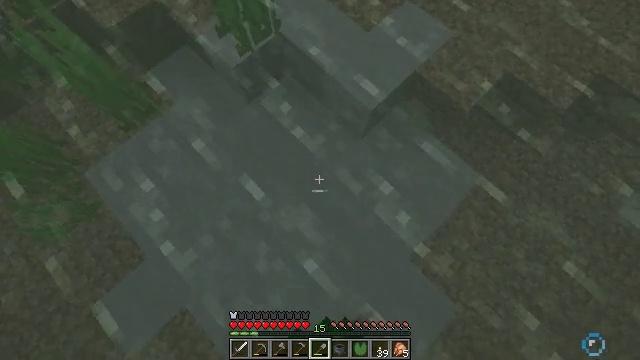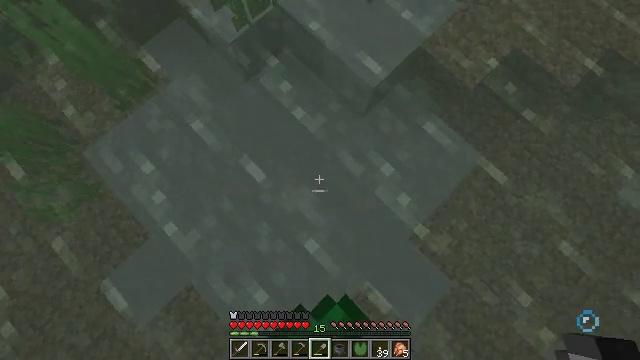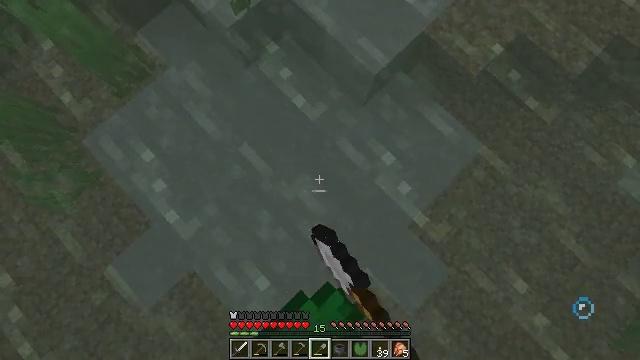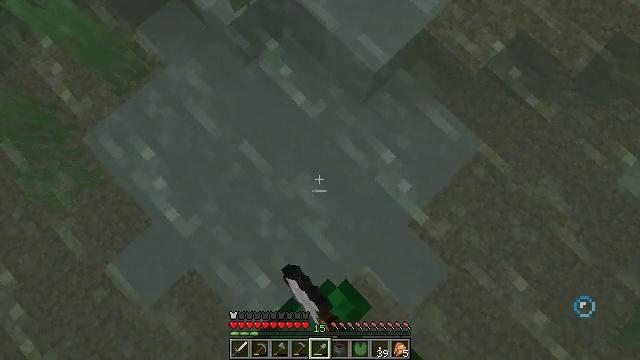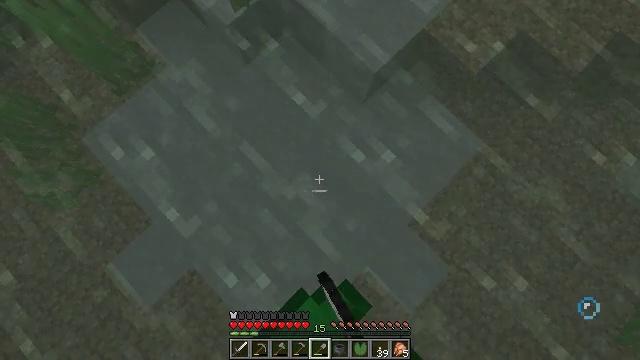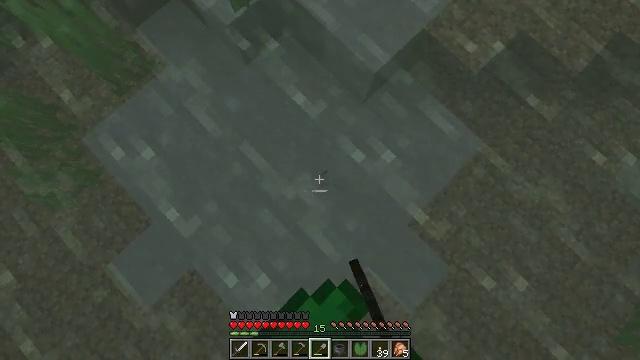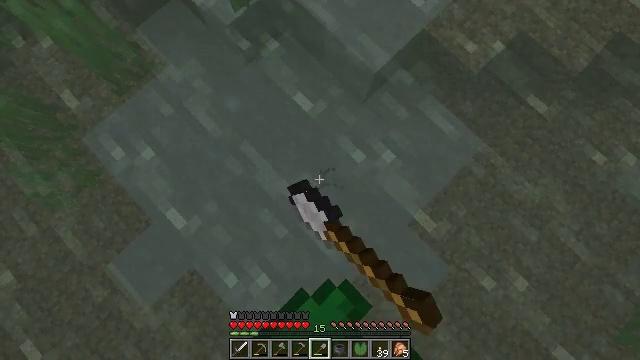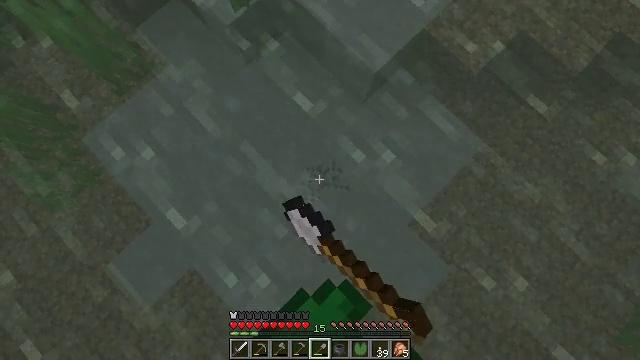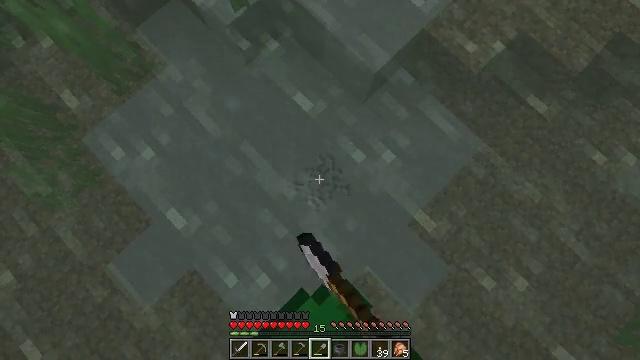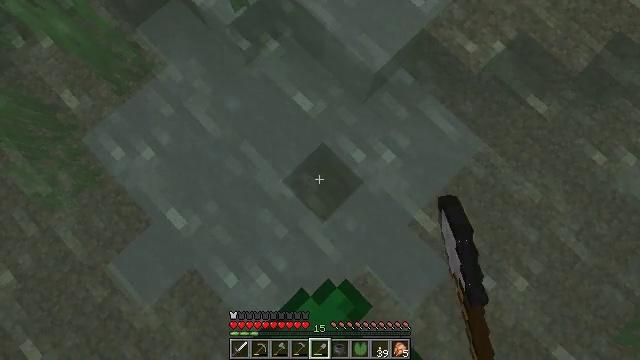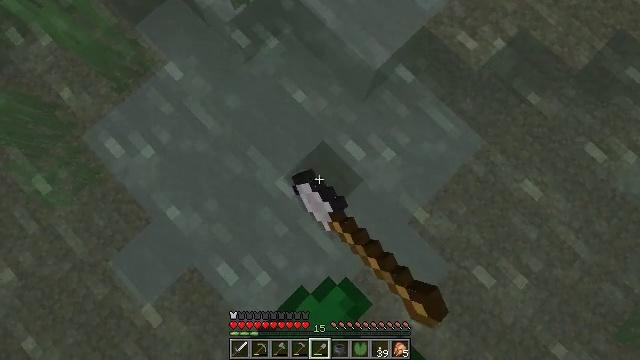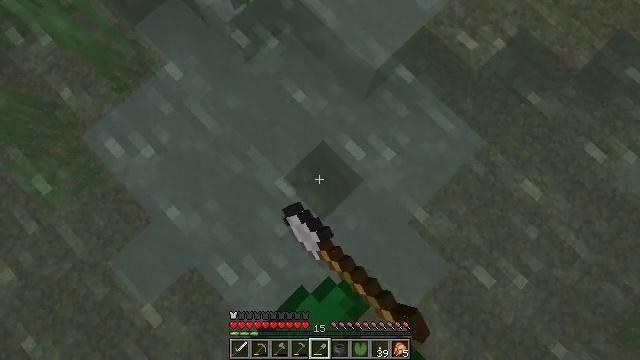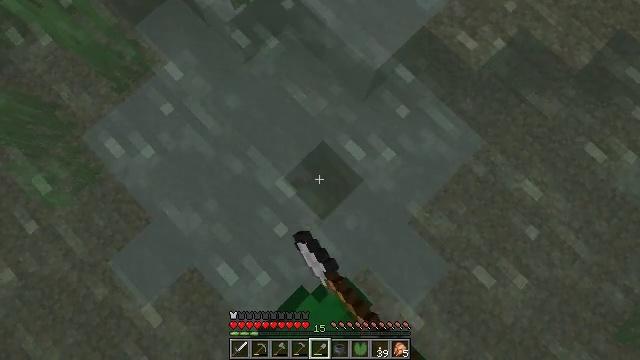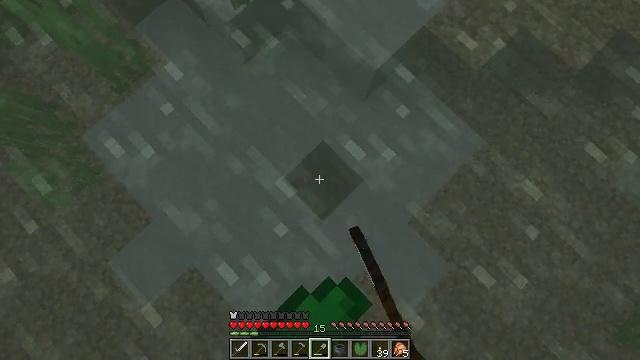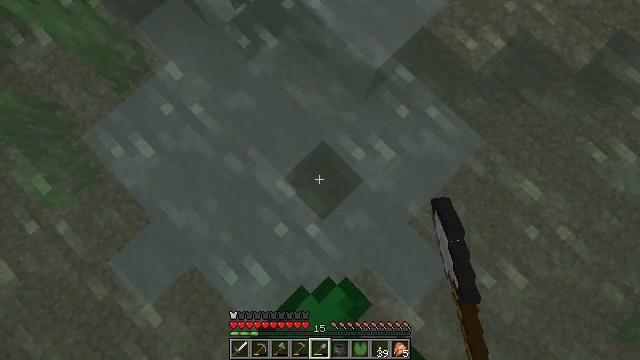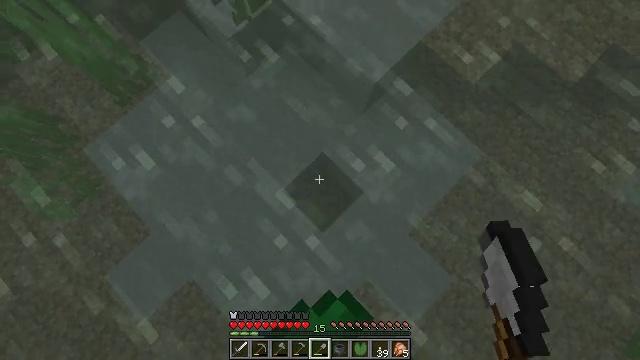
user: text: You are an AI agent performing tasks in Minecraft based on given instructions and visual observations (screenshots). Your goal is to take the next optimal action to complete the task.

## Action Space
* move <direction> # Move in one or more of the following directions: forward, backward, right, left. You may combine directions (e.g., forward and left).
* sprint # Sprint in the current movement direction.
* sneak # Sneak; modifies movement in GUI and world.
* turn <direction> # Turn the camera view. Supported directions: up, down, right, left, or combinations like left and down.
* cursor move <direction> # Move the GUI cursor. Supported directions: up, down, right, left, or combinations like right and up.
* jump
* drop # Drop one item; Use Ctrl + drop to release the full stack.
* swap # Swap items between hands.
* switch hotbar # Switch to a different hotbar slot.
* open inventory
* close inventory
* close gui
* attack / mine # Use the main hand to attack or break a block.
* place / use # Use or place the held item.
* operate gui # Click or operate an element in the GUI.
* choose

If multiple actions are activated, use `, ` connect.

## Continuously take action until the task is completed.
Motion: motion action
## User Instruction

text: Break the clay block to collect it.
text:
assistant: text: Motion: sneak, turn down, attack / mine
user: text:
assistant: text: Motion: sneak, turn down, attack / mine
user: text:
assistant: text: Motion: sneak, attack / mine
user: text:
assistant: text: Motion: sneak, attack / mine
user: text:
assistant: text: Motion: sneak, attack / mine
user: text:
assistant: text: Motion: sneak, attack / mine
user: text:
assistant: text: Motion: sneak, attack / mine
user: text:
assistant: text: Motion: sneak, attack / mine
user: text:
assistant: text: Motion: sneak, attack / mine
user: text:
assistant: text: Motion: sneak, attack / mine
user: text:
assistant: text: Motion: sneak, attack / mine
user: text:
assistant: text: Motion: sneak, attack / mine
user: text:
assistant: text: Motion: sneak, attack / mine
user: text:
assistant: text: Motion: sneak, attack / mine
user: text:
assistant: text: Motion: sneak, turn up, attack / mine
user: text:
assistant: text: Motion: sneak, turn right and up, attack / mine
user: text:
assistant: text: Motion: sneak, turn right and up, attack / mine
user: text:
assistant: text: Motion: sneak, attack / mine
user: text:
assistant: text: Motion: sneak, attack / mine
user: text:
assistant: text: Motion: sneak, attack / mine
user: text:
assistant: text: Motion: sneak, attack / mine
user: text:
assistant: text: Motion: sneak, attack / mine
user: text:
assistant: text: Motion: sneak, attack / mine
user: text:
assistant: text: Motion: sneak, attack / mine
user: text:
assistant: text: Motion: sneak, attack / mine
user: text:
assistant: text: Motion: sneak, attack / mine
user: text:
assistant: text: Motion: sneak, attack / mine
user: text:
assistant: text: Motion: sneak, attack / mine
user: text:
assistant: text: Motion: sneak, turn left and up, attack / mine
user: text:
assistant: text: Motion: sneak, attack / mine